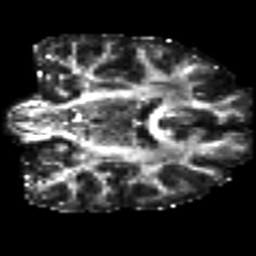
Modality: FA
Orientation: coronal
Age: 25
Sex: male
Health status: healthy
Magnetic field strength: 3 T
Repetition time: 8.4 s
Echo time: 0.0926 s